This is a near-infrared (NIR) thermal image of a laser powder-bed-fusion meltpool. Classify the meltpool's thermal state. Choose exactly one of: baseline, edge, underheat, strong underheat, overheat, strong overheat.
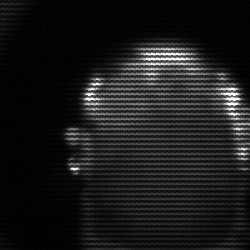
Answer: baseline